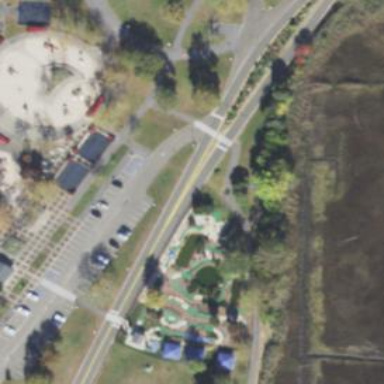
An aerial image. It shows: Miniature golf leisure land.